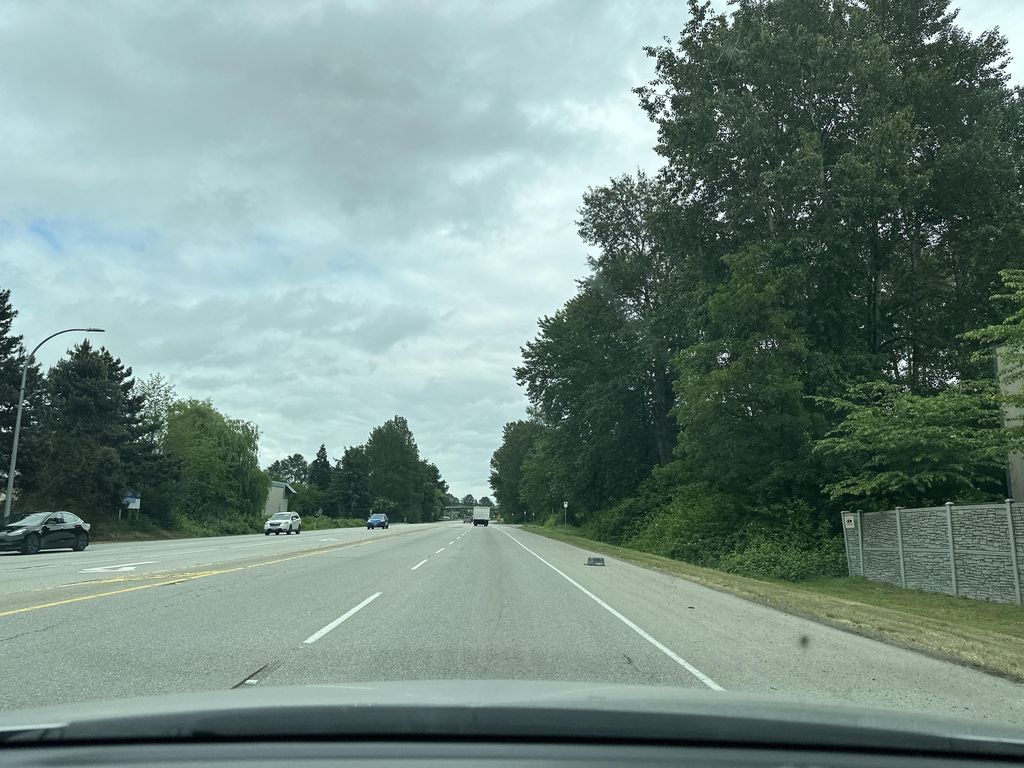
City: vancouver